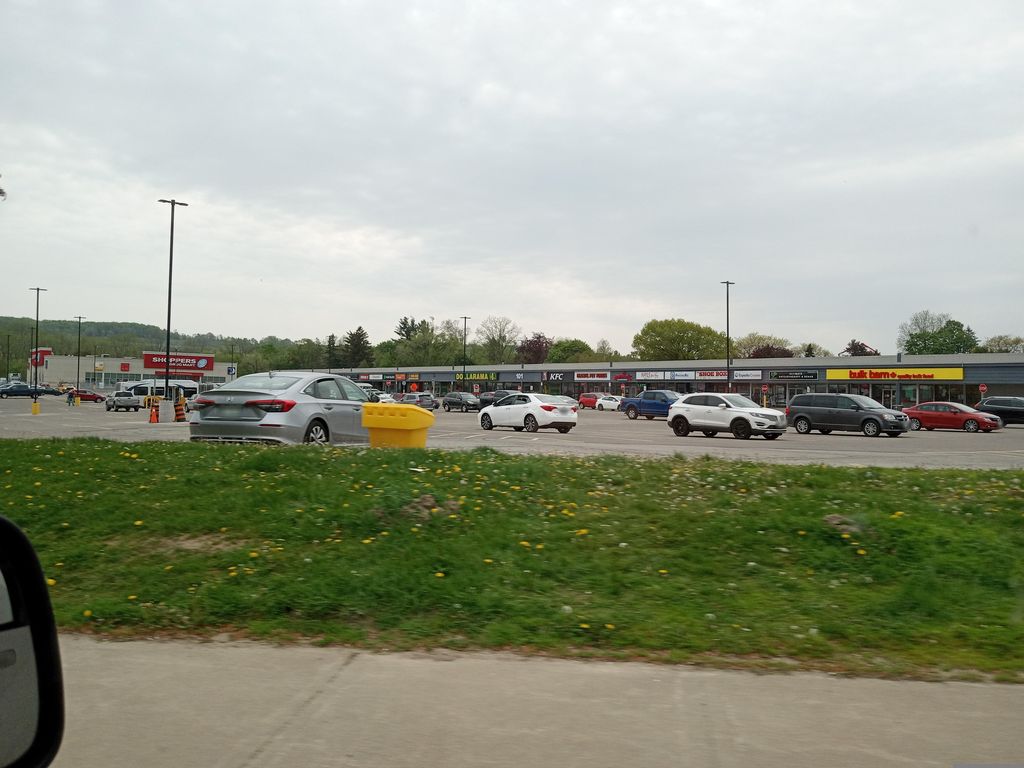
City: hamilton